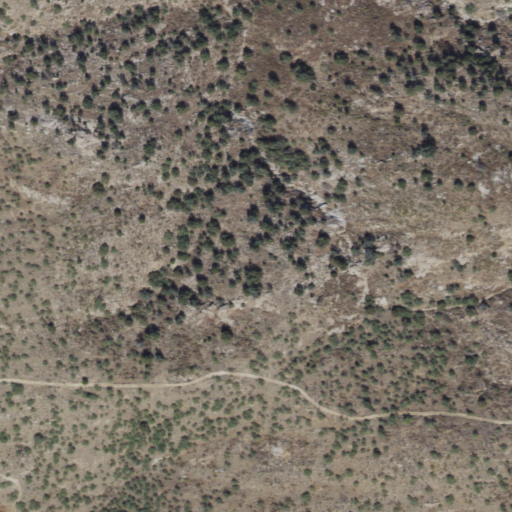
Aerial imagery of mountain in Arizona named Mesa de la Osa containing only shrub